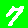
Digit: 7